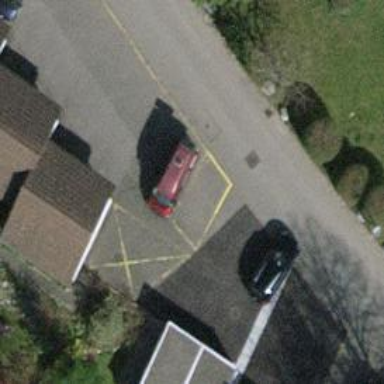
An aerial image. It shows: Asphalt road in residential area.